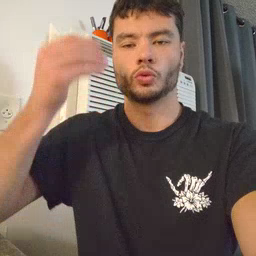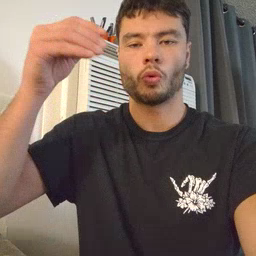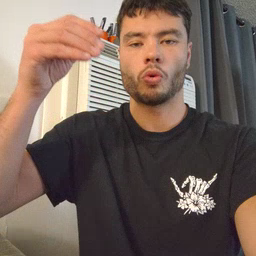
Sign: store